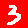
Digit: 3